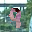
Label: 9